Field crop: tomato
Growth stage: 2
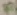
Species: solanum